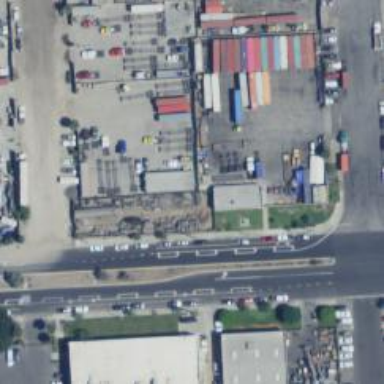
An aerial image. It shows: Blocked service alley.